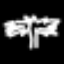
Label: palm tree